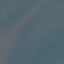
Land use / land cover: SeaLake